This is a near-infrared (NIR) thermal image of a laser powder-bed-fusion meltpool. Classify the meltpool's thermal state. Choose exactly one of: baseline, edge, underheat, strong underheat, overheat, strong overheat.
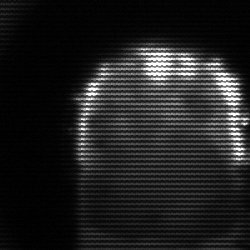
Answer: baseline